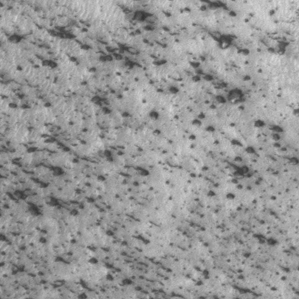
Label: frost